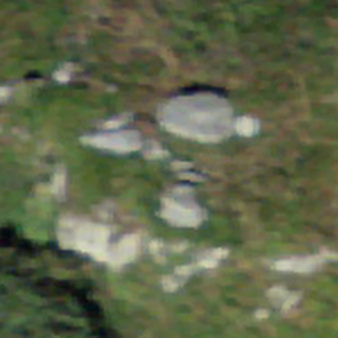
Label: other